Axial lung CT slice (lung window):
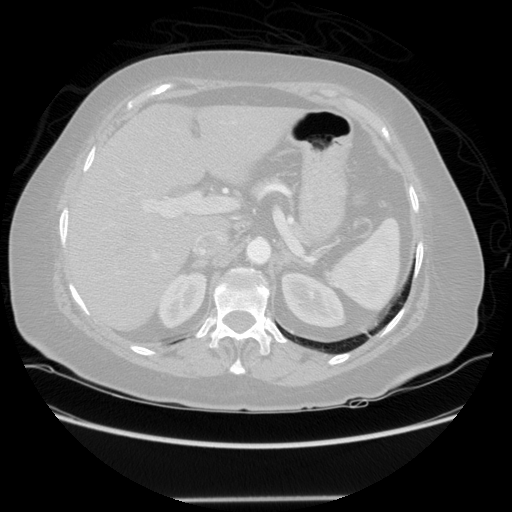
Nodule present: no